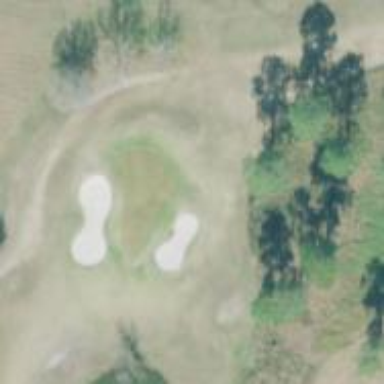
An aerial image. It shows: Golf hole.